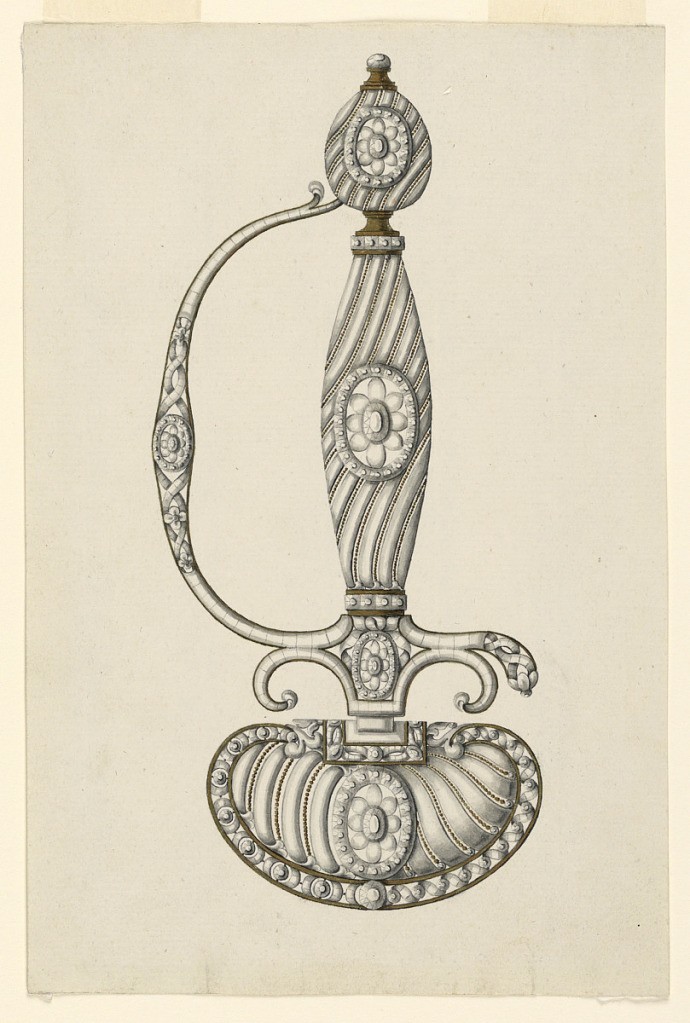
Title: Design for a Hilt and Guard of a Dress Sword with Alternative Suggestions
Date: ca. 1780–90
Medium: Pen and black ink, brush and wash, gold paint, traces of graphite on off-white laid paper
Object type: Drawing
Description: Design for a jeweled hilt and guard of a dress sword, the guard with alternative design suggestions. Hilt is decorated with a design of bands that curve around shaft, accented with small gilded balls and rosettes. At top is an ovoid-shaped pommel with button.